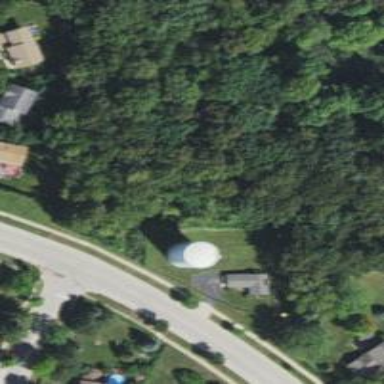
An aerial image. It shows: Water tower that is man-made.